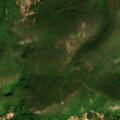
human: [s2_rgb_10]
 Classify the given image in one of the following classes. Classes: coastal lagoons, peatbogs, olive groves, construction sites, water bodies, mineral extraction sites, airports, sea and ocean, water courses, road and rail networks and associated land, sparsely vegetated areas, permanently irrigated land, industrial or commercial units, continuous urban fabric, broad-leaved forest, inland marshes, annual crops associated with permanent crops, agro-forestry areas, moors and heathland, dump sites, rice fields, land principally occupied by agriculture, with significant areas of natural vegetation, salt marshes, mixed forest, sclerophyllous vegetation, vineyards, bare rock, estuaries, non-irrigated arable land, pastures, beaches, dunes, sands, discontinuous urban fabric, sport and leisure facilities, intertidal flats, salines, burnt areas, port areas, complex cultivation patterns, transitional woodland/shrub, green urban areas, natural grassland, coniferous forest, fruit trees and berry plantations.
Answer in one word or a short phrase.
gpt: land principally occupied by agriculture, with significant areas of natural vegetation, broad-leaved forest, transitional woodland/shrub